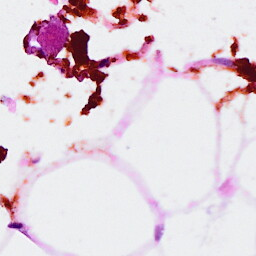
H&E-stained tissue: Breast